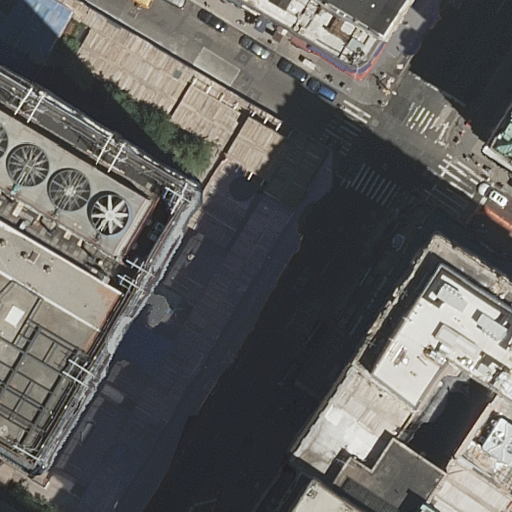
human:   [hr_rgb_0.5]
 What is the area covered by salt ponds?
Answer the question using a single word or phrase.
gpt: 0m2

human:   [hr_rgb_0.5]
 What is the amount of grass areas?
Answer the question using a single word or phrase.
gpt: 0

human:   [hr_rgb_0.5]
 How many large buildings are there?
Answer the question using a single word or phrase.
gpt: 3

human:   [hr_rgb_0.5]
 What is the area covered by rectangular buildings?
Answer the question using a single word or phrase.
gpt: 2509m2

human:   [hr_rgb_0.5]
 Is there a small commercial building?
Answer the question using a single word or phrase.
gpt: no

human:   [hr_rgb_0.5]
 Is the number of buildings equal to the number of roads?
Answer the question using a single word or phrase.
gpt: no

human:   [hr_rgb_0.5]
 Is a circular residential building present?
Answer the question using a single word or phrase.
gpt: no

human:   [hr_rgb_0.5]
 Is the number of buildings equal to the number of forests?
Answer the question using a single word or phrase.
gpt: no

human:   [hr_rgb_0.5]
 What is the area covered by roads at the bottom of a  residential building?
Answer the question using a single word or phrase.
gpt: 0m2

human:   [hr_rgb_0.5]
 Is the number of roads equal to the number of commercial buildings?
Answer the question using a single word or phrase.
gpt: no

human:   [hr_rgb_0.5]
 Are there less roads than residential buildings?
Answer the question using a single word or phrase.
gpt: yes

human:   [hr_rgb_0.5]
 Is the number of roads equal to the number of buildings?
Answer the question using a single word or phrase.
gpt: no

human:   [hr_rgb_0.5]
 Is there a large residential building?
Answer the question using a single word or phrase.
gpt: yes

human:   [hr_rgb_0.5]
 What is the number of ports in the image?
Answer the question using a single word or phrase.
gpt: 0

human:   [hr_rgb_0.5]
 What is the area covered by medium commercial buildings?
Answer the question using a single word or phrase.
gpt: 0m2

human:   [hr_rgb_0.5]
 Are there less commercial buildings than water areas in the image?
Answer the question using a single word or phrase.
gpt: no

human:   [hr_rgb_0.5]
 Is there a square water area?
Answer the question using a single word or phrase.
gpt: no

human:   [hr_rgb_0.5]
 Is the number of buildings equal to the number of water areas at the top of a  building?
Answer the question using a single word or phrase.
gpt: no

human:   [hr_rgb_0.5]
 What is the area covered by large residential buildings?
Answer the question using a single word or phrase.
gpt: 3234m2

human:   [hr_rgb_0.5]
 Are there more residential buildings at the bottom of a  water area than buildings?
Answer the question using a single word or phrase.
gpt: no

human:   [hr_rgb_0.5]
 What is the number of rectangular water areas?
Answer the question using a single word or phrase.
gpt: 0

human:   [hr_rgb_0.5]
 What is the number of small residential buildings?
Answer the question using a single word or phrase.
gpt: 1

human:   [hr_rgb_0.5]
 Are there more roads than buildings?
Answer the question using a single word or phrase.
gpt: no

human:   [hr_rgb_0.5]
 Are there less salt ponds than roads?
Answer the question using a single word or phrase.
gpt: yes

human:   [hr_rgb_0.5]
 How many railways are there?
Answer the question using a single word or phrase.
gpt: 0

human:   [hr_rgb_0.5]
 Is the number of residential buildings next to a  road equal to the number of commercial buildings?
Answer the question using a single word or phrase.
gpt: no

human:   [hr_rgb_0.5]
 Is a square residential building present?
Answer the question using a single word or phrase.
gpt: no

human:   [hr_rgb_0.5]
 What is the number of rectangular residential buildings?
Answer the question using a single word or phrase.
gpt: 5

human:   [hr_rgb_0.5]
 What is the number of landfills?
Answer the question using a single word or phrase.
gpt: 0

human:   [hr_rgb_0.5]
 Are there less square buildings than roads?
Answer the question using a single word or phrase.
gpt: yes

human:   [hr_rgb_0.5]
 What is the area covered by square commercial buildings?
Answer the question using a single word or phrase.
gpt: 0m2

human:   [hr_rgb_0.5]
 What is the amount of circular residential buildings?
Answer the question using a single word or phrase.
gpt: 0

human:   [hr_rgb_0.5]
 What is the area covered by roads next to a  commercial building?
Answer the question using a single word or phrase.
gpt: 0m2

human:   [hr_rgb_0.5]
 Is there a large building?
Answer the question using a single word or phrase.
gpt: yes

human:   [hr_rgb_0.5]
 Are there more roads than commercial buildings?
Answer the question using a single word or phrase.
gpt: yes

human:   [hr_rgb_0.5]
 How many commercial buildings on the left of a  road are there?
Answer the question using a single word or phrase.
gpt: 0